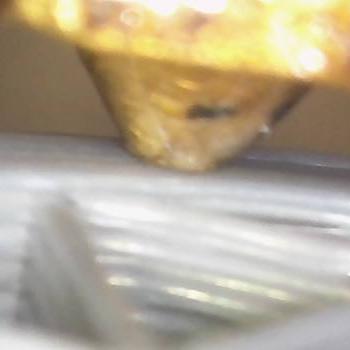
Flow rate: 265%